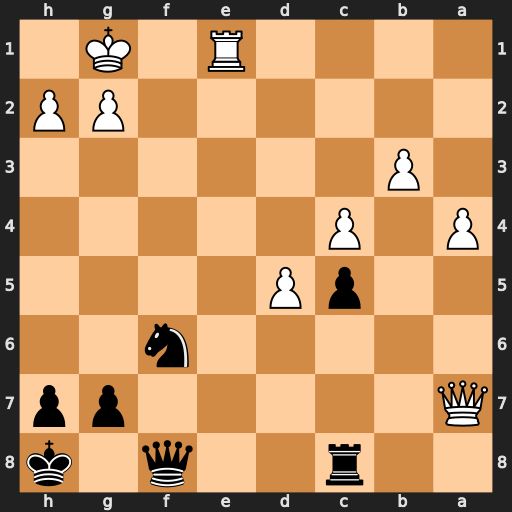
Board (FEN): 2r2q1k/Q5pp/5n2/2pP4/P1P5/1P6/6PP/4R1K1
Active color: b
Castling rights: -
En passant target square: -
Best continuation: Ng4 Qe7 Qf2+ Kh1 Rf8